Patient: sex F, age 48
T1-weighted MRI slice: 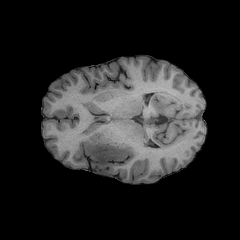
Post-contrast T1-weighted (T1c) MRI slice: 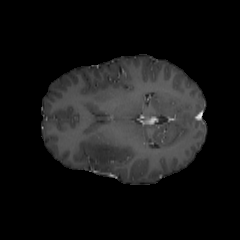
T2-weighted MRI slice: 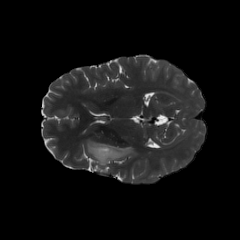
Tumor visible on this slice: yes
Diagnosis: Astrocytoma, IDH-mutant
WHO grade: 2